Field crop: tomato
Growth stage: 1
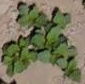
Species: solanum